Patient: sex M, age 28
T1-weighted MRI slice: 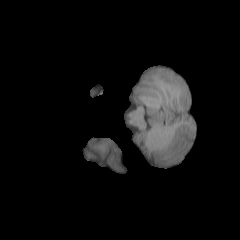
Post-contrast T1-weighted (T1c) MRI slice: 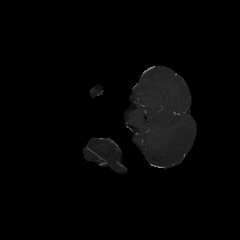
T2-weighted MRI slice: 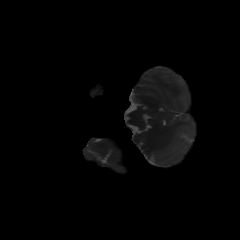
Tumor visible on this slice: no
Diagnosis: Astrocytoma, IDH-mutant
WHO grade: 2